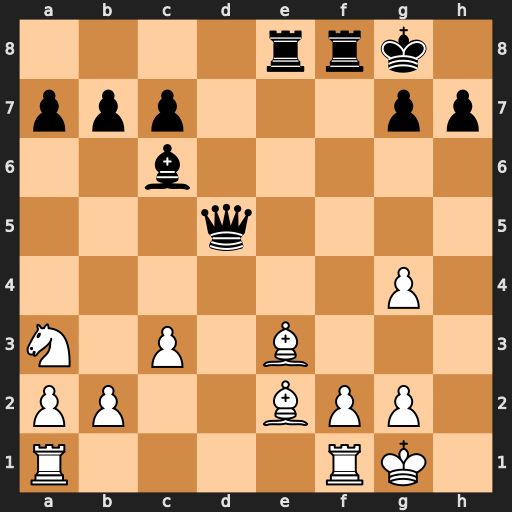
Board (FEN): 4rrk1/ppp3pp/2b5/3q4/6P1/N1P1B3/PP2BPP1/R4RK1
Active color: w
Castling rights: -
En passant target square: -
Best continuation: Bc4 Qxc4 Nxc4